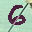
Label: 6